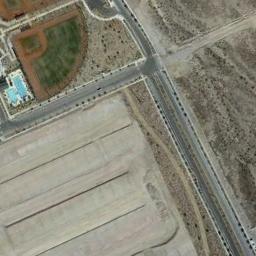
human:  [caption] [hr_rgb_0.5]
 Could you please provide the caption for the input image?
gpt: A baseball diamond is next to a open place by the road .

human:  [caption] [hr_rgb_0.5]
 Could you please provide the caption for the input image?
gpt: There is a white house on the edge of the baseball field .

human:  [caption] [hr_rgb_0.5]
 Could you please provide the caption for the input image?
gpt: A baseball diamond on the open area and two pools beside .

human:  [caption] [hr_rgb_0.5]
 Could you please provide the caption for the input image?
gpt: There is a baseball diamond in the grass surrounded by the roads and the wasteland .

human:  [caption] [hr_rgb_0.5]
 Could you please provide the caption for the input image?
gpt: The two roads meet next to the baseball diamond .